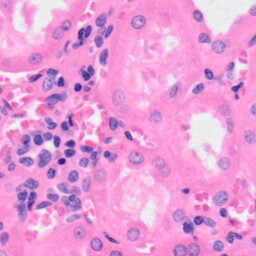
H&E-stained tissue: Kidney